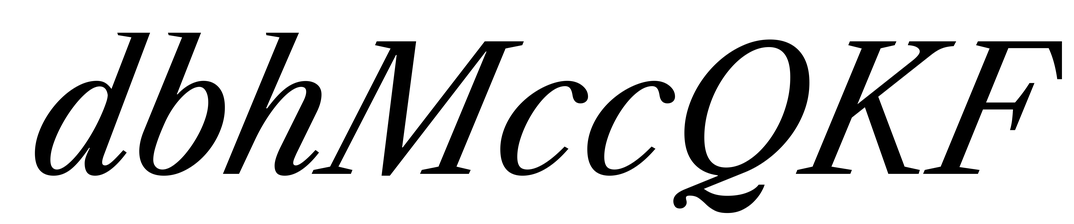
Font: LibreCaslonText-Italic_Italic